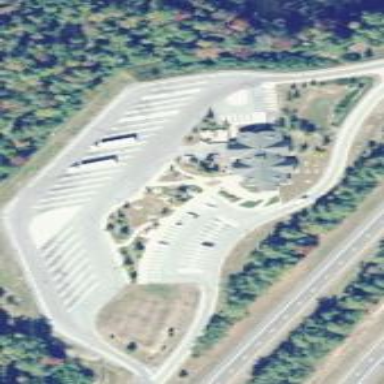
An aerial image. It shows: Rest area along the road.